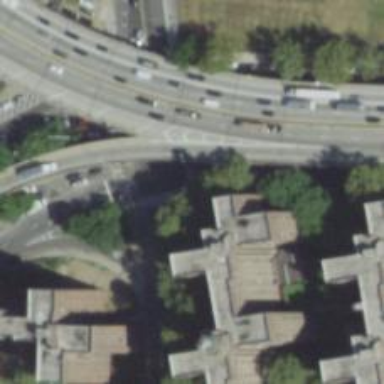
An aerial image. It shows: Traffic island located on footway.